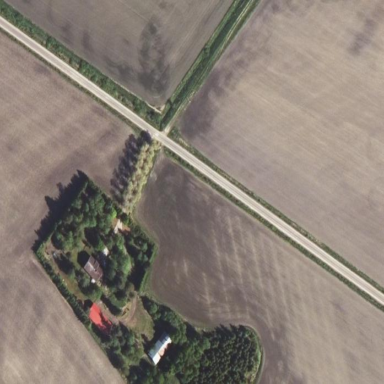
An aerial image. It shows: Farmyard area.